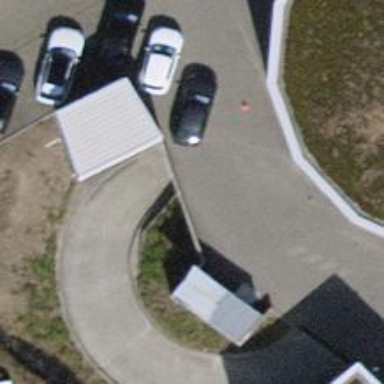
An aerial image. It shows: Parking entrance.